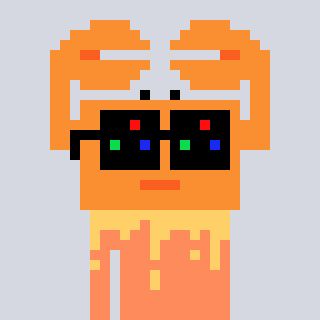
a pixel art character with square black sunglasses, a crab-shaped head and a peachy-colored body on a cool background